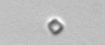
Label: nanoplankton_mix